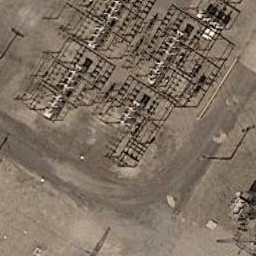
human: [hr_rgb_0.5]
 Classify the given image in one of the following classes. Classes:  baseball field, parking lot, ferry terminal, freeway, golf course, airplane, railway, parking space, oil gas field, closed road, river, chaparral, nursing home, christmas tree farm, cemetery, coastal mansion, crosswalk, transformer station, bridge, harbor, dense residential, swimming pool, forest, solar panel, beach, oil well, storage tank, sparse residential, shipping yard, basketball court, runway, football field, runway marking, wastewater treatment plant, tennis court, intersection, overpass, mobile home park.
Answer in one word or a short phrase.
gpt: transformer station